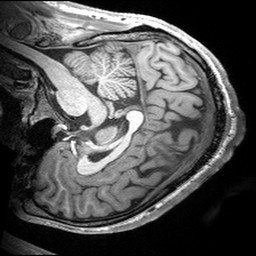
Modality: T1w
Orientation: sagittal
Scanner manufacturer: siemens
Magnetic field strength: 3 T
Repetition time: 2.53 s
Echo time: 0.00299 s